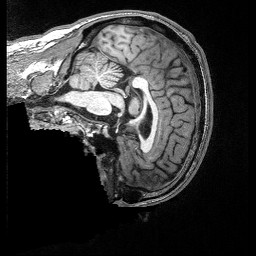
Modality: T1w
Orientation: sagittal
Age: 48
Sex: male
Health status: ill
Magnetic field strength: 3 T
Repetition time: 2.53 s
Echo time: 0.00331 s